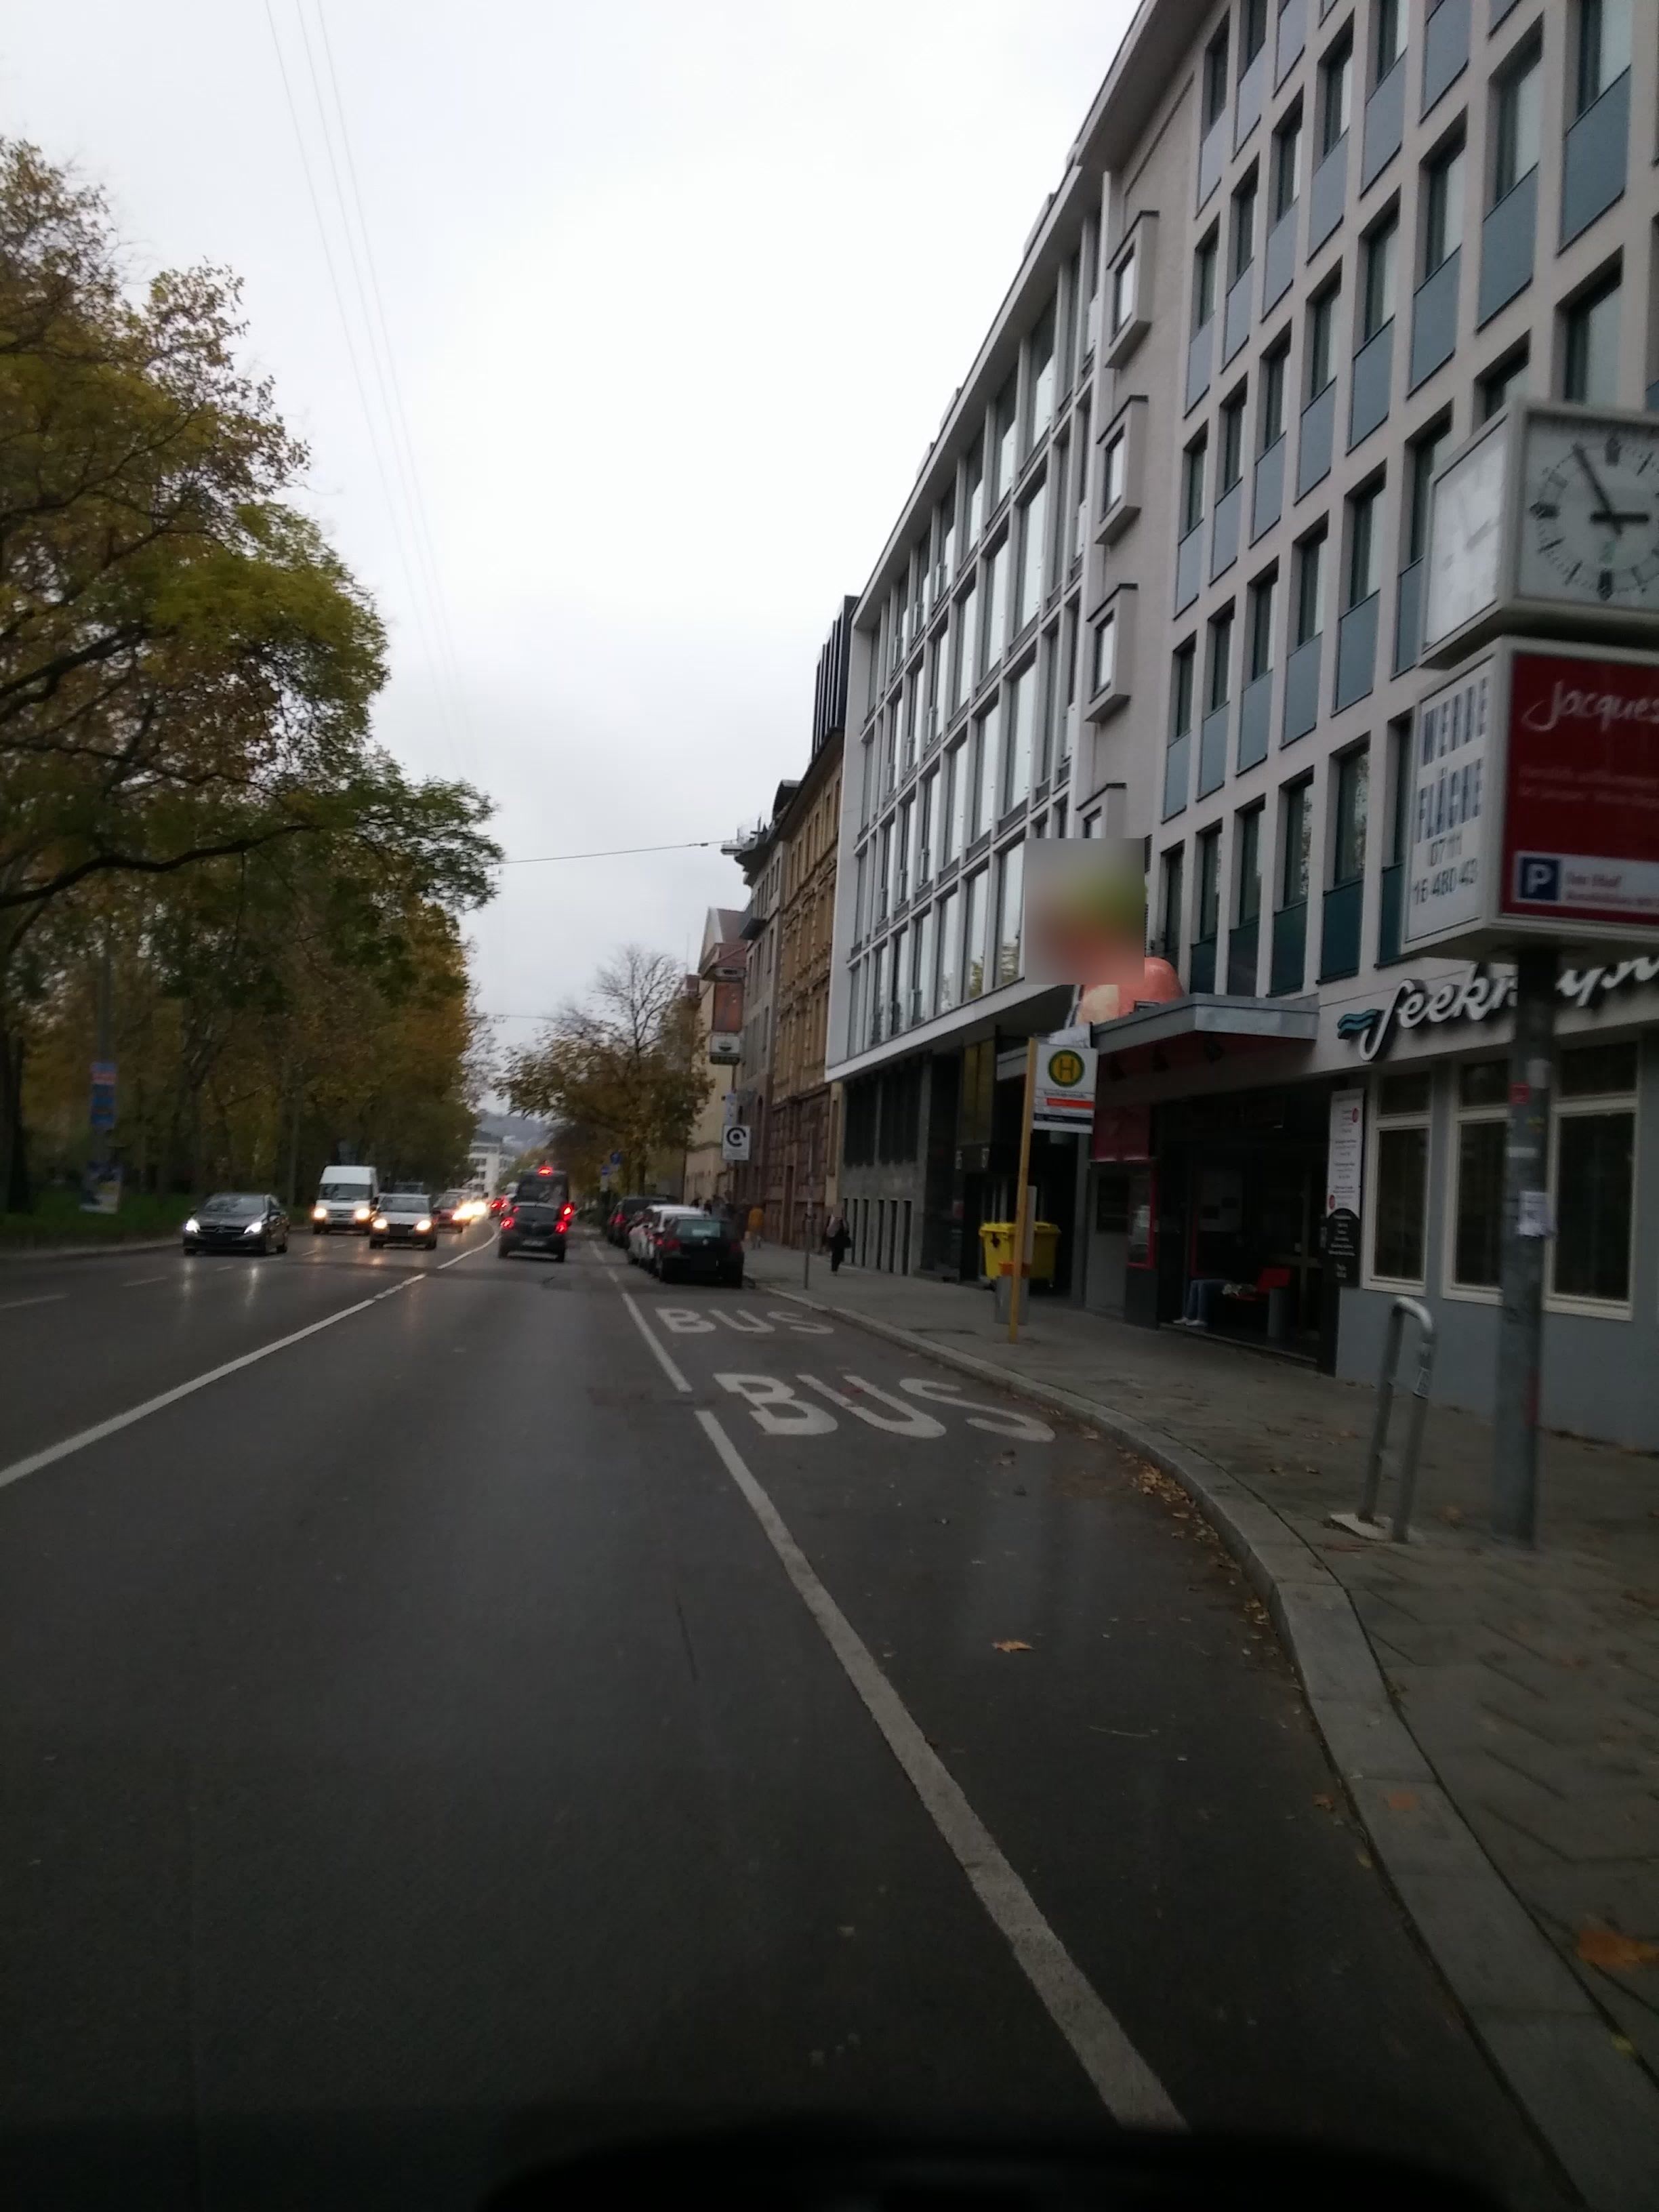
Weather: cloudy
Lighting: day
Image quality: good
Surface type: driving surface
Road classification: footway, steps
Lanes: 3
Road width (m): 2.5
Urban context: urban centre
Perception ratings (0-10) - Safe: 5.54, Lively: 8.04, Beautiful: 8.88, Boring: 3.24, Depressing: 2.46, Wealthy: 4.26